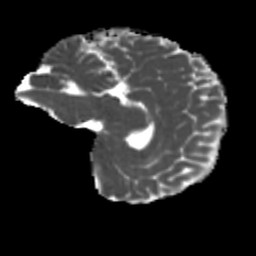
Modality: MD
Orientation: sagittal
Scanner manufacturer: siemens
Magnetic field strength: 3 T
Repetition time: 4 s
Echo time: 0.0594 s